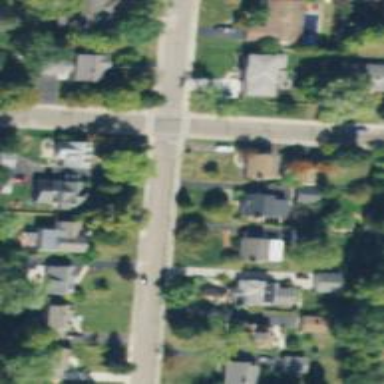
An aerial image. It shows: Residential driveway used as service road.